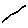
Label: line